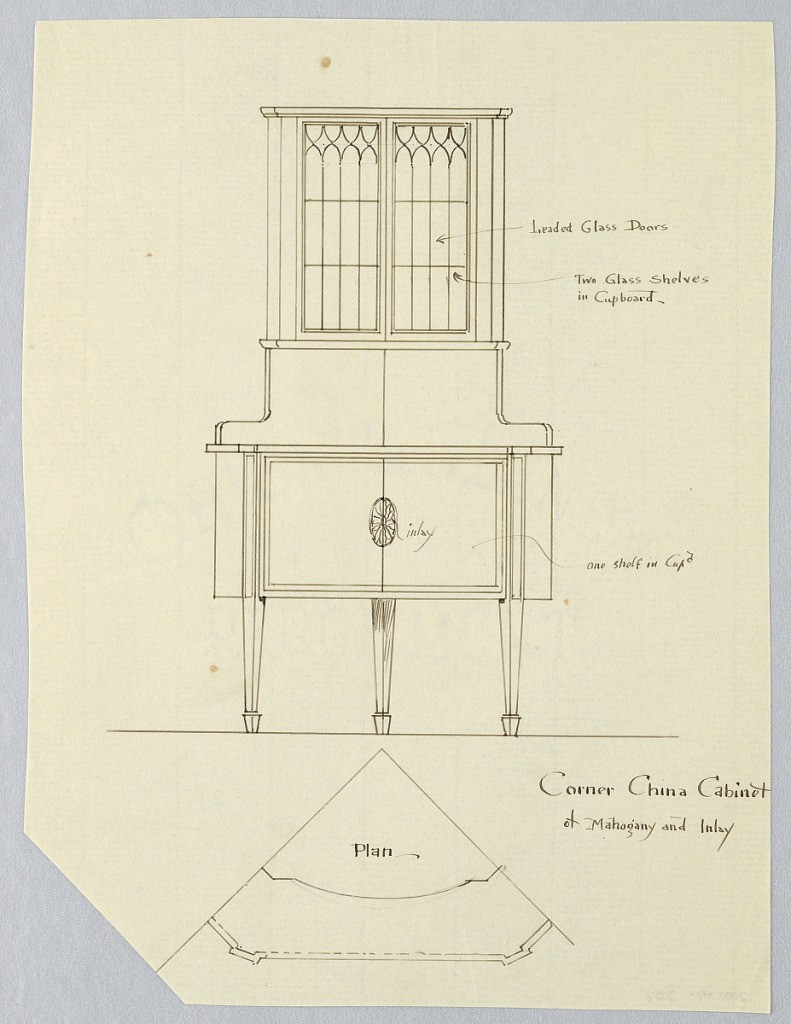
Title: Design for Corner Cabinet in Mahogany and Inlay, Plan and Elevation
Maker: A.N. Davenport Co.
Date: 1900–05
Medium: Pen and black ink on thin cream paper
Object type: Drawing
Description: Elevation: tall cabinet raised on 3 straight tapering legs; closed cupboard with inlaid patera medallion topped by tall cupboard  with glass doors.  Plan: triangular shape of cabinet shown; slightly slanted corners.